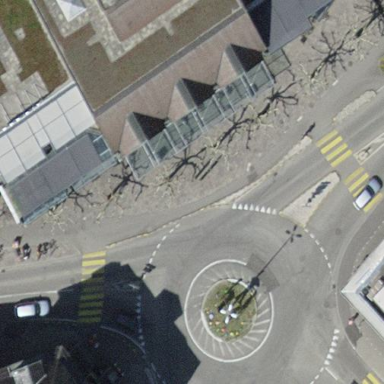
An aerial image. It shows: Secondary road with asphalt surface leading to roundabout.